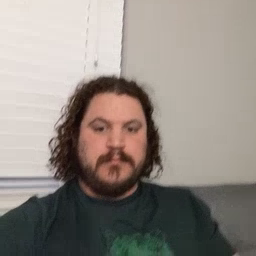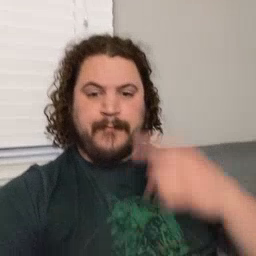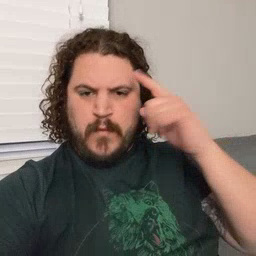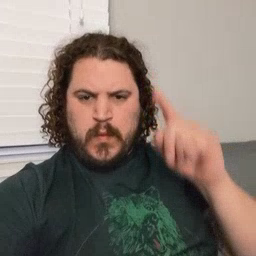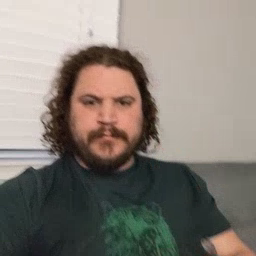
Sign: for